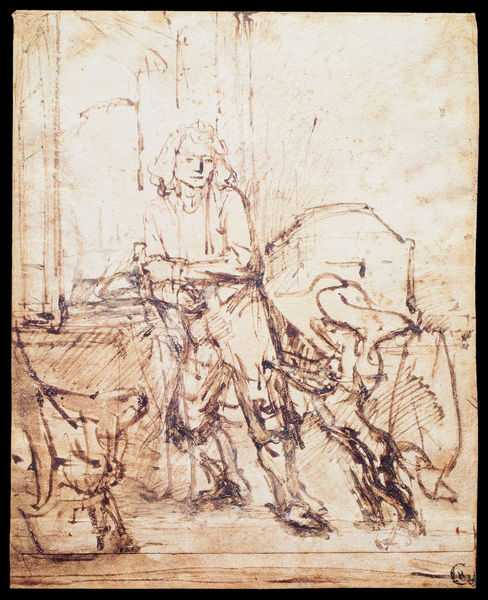
Titel: Bildnis Jan Six am Fenster
Künstler: Harmensz van Rijn Rembrandt
Institution: Amsterdam, Sammlung Six
Schlagwörter: feder, himmel, mann, braun, fenster, frau, haar, licht, nase, raum, schwarz, skizze, tisch, weiss, zeichnung, zimmer, blick, hund, rot, tuch, hose, architektur, arm, augen, falten, gesicht, mensch, stehen, portrait, signatur, haare, interieur, lange haare, sitzend, stehend, person, gebeugt, kinn, locken, pferd, schnell, papier, schreibtisch, studie, monochrom, sepia, lehnen, angelehnt, bett, faltenwurf, knie, barfuss, tusche, gestützt, steht, schwarzweiss, schraffur, herrscher, entwurf, stift, tinte, werkstatt, aufgestützt, rötlich, hosenträger, sekretär, anlehnen, gegenstand, lehnend, rötel, ungenau, schmied, flüchtig, biber, schmid, spia, gewinkelt, fenstet, bieber